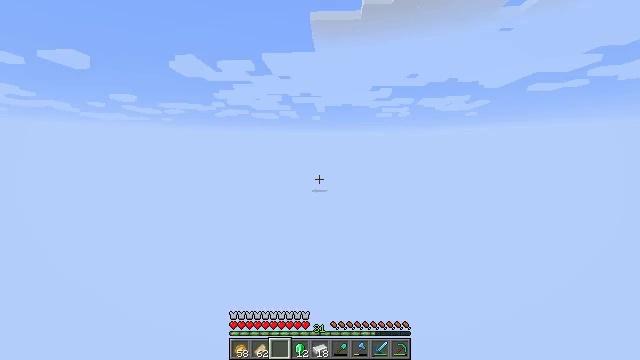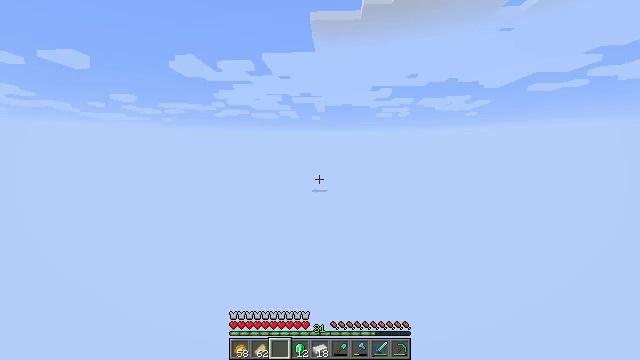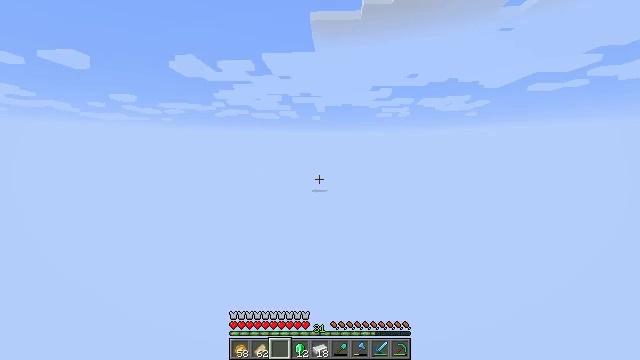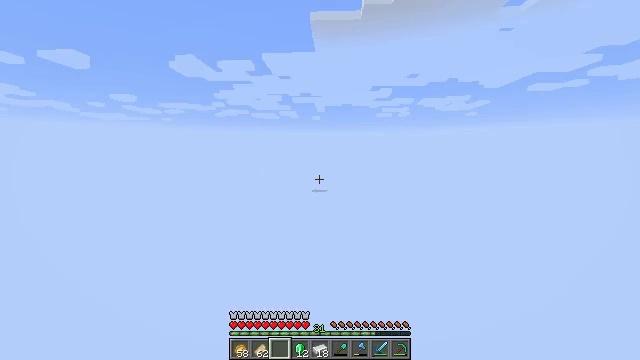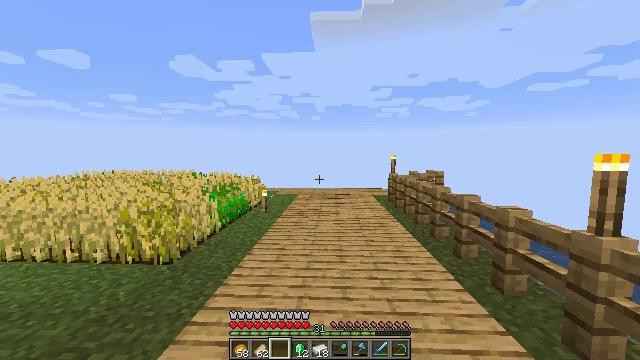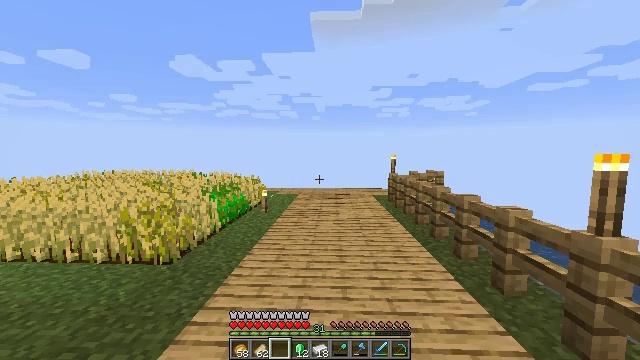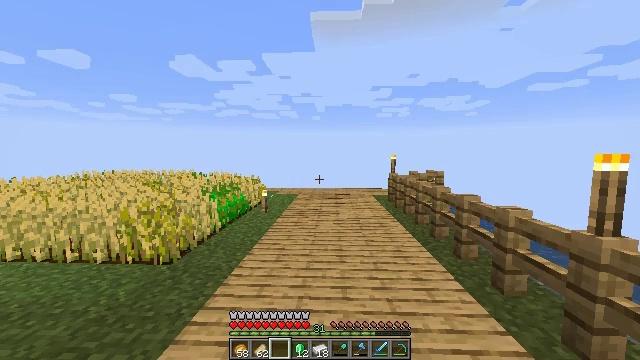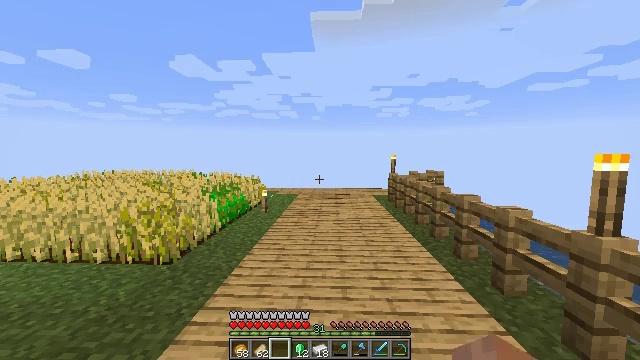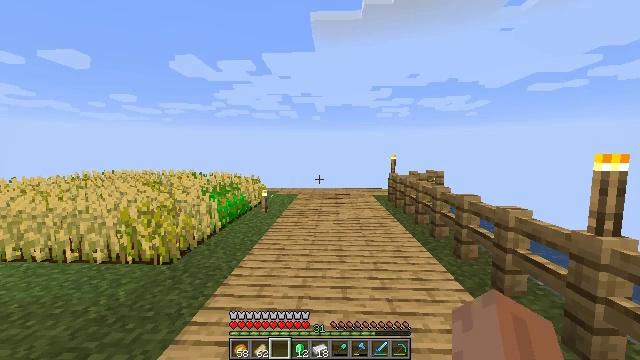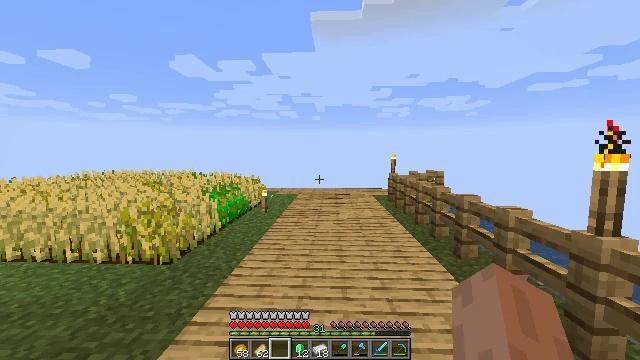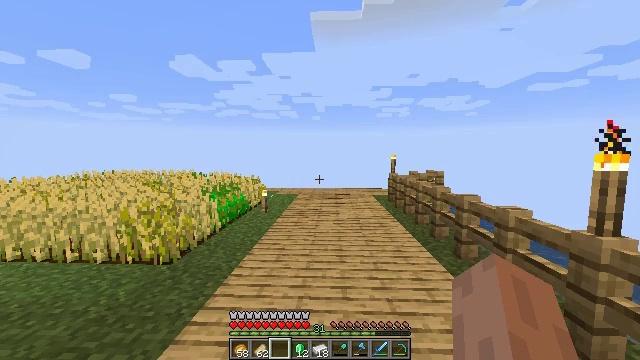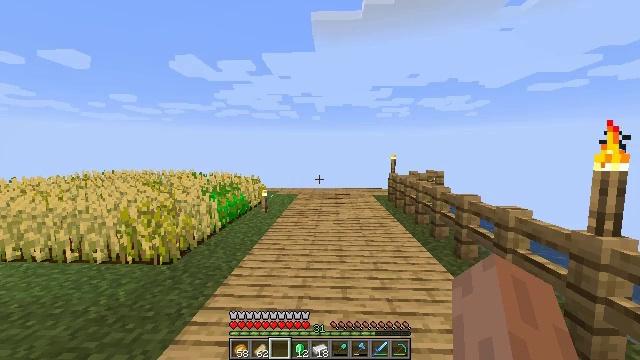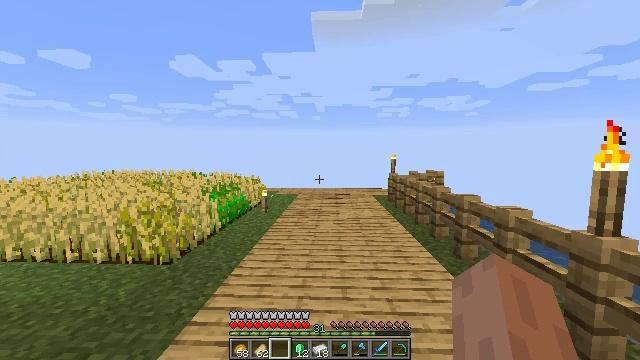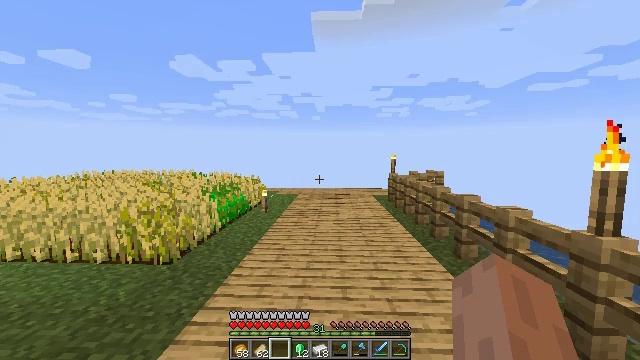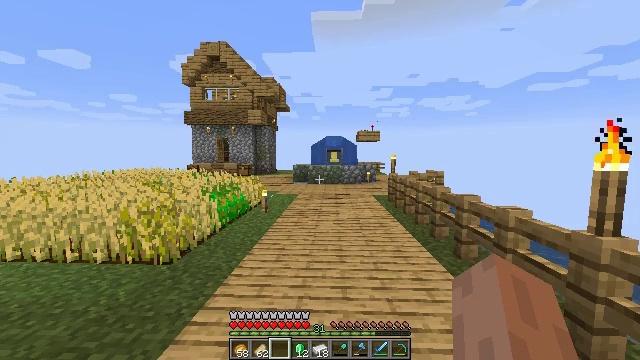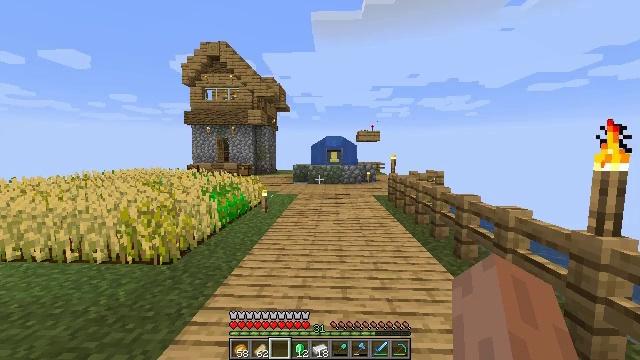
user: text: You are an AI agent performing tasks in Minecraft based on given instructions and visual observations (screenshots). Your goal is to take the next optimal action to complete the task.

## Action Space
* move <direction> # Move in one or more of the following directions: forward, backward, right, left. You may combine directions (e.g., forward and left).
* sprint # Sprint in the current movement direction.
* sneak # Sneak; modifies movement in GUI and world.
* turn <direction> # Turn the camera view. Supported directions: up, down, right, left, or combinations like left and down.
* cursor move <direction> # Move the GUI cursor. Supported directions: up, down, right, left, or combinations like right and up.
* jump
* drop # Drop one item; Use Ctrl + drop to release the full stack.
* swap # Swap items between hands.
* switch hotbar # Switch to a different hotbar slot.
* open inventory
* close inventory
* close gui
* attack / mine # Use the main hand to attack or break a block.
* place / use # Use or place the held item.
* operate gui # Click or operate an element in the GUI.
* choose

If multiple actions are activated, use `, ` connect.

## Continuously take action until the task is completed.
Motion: motion action
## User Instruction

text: Break down the oak fence.
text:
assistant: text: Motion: no_op
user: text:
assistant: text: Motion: no_op
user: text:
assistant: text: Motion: no_op
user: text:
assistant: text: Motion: no_op
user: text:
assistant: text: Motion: no_op
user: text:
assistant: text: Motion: no_op
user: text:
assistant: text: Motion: no_op
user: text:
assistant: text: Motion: no_op
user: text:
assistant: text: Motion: no_op
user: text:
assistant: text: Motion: no_op
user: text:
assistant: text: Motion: no_op
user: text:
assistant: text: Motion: no_op
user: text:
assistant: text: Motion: no_op
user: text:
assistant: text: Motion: no_op
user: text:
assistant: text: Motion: no_op
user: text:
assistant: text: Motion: no_op
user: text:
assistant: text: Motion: no_op
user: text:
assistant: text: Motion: no_op
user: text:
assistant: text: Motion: no_op
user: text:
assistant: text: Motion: no_op
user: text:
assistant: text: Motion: no_op
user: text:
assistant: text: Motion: no_op
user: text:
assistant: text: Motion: no_op
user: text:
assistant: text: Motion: no_op
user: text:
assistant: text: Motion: no_op
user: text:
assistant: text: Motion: no_op
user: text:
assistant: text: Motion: no_op
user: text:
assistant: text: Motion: no_op
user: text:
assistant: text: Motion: no_op
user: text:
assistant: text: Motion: no_op